Fundus camera: zeiss
Shooting center: midpoint
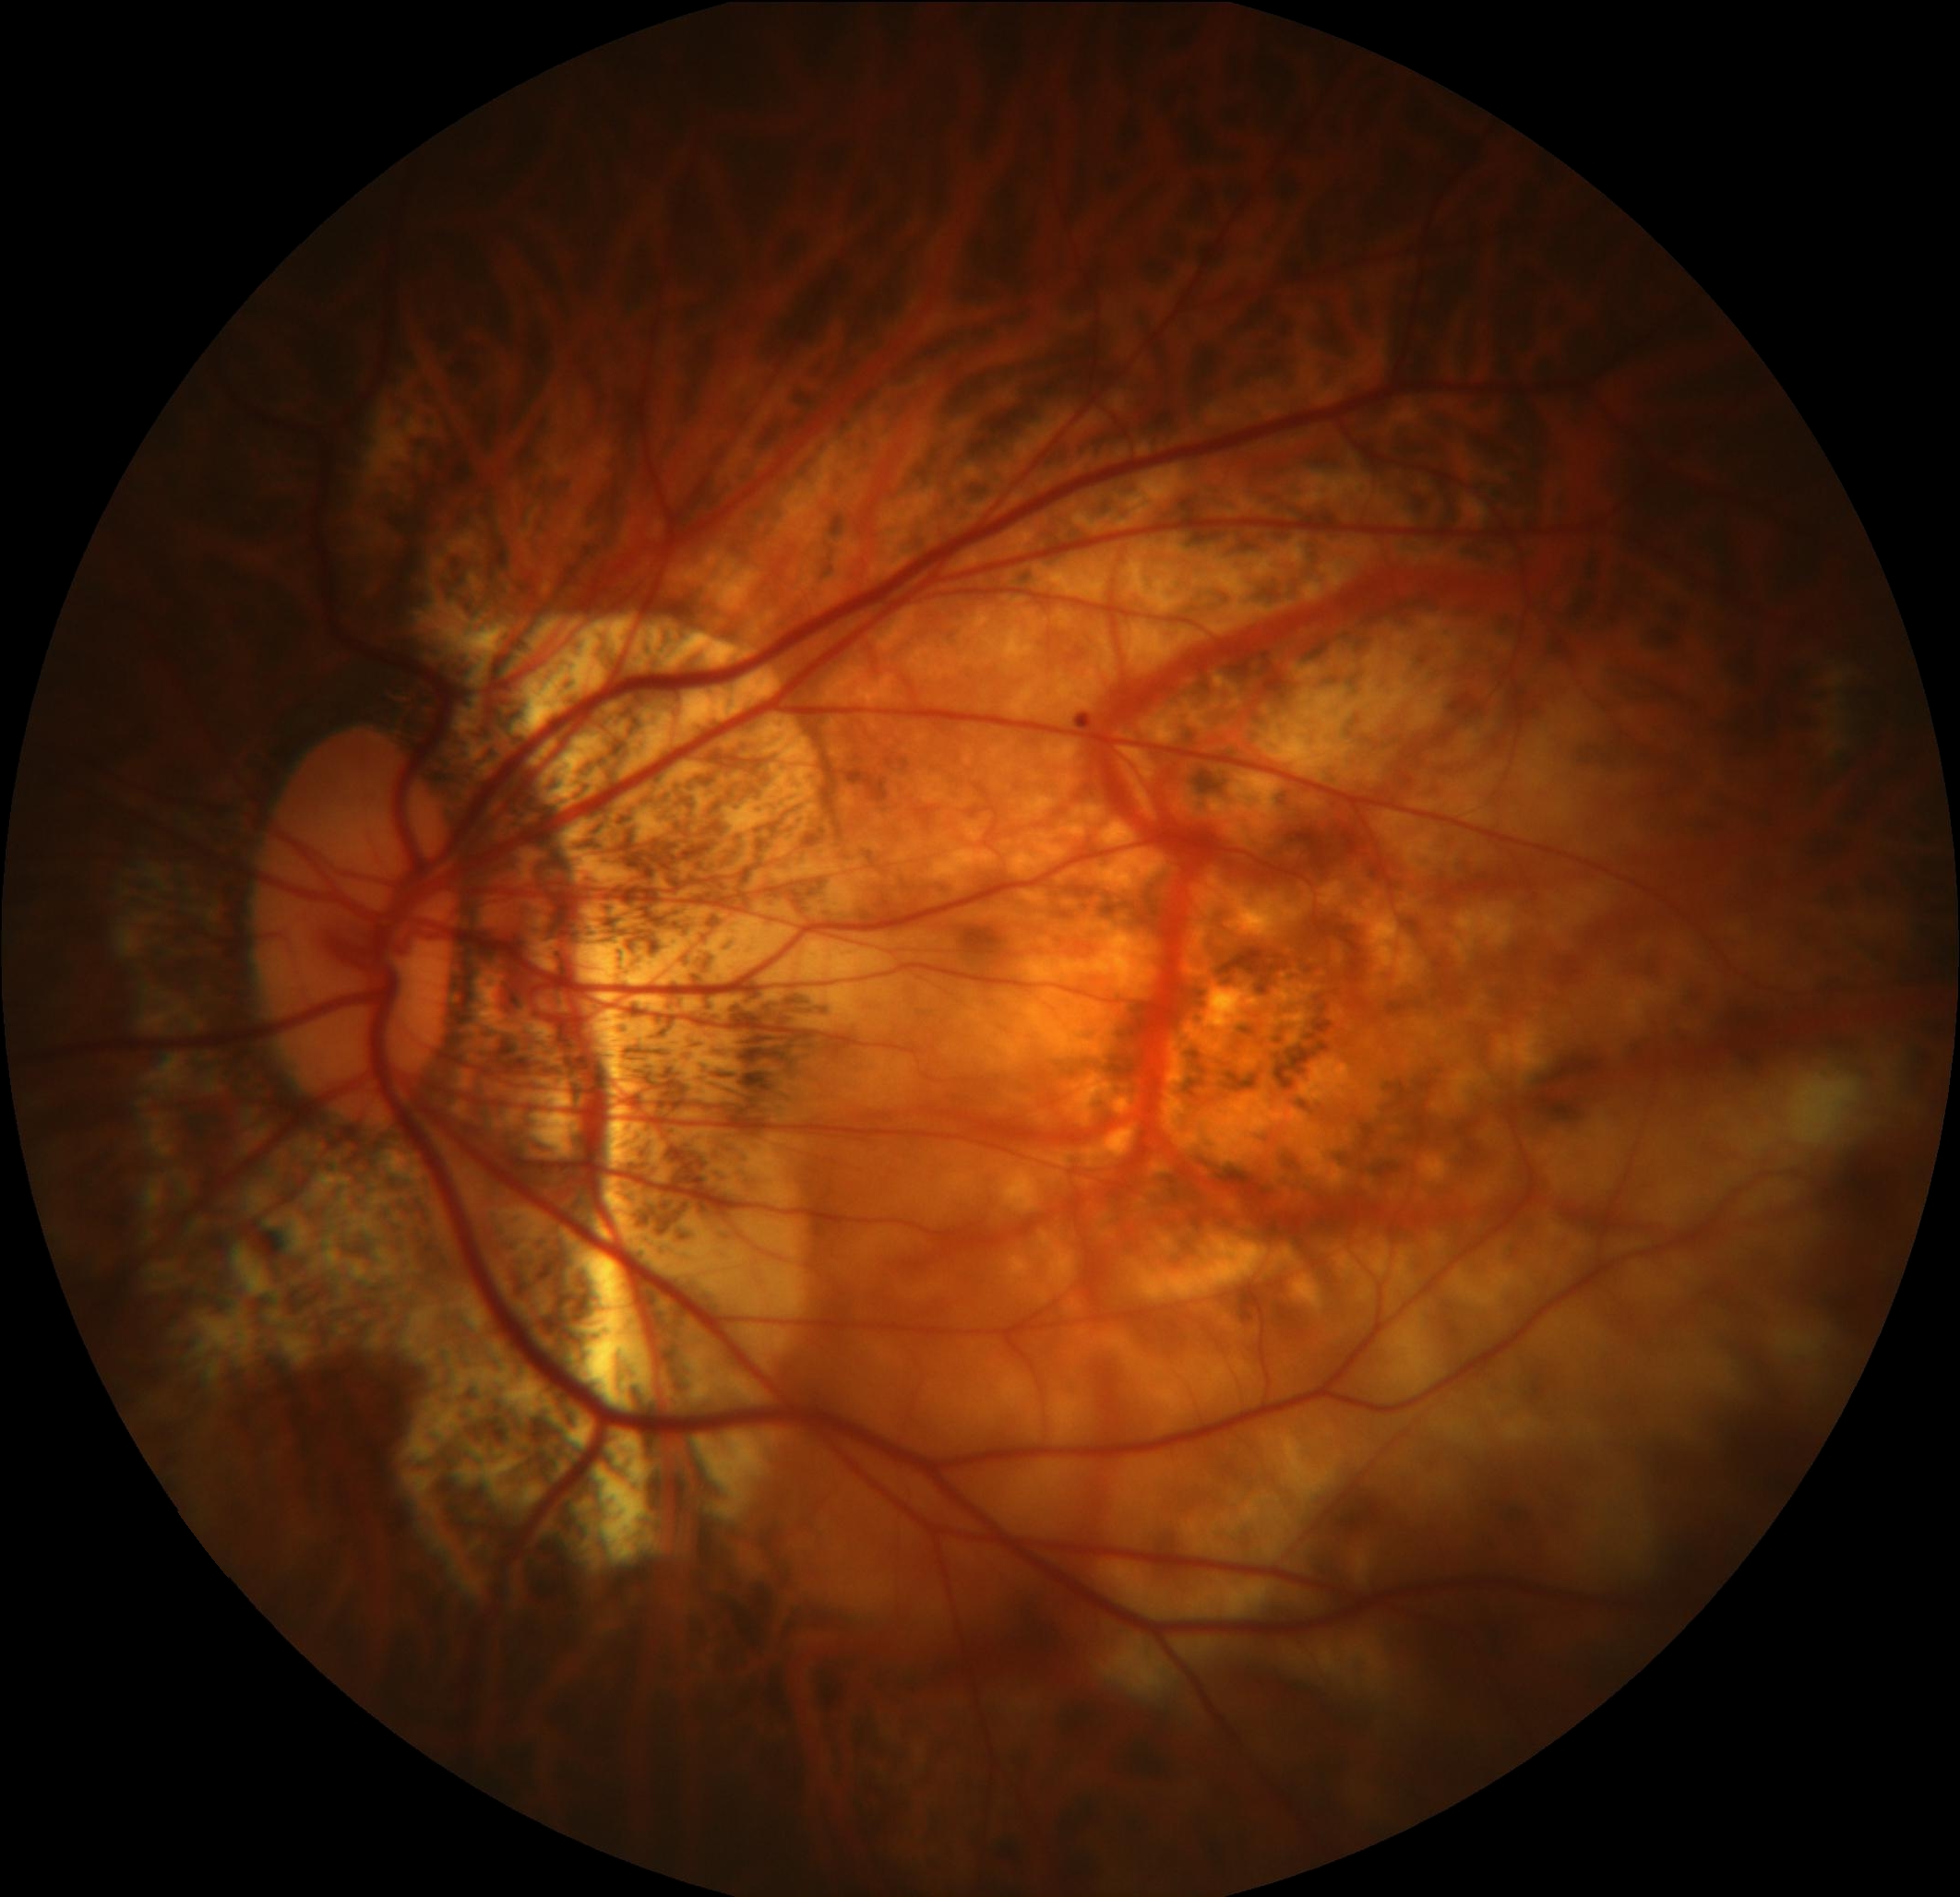
Pathologic myopia: yes
Patchy retinal atrophy: present
Retinal detachment: absent